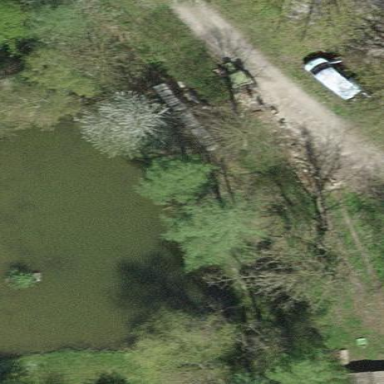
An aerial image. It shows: Pond surrounded by natural water.